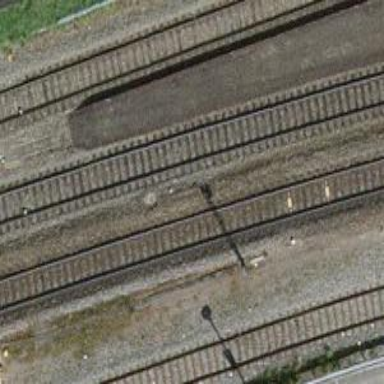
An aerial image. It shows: Railway signal.